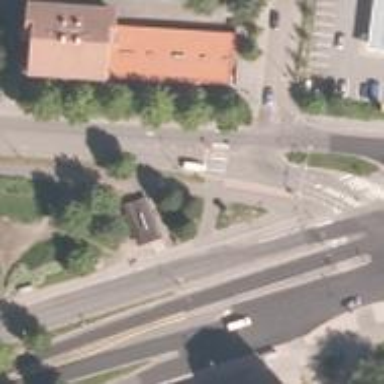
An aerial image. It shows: Asphalt footway with both pedestrian and cycle crossings.